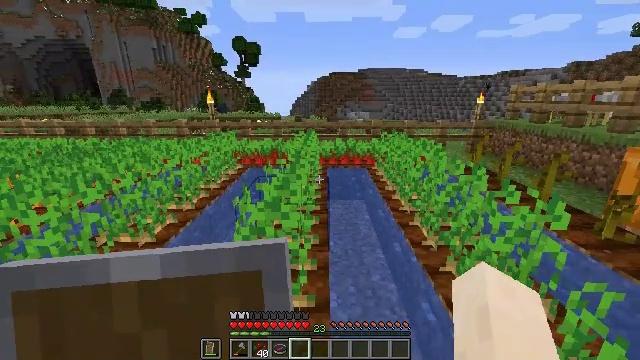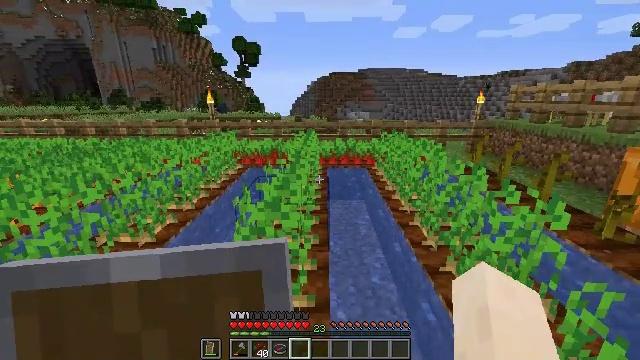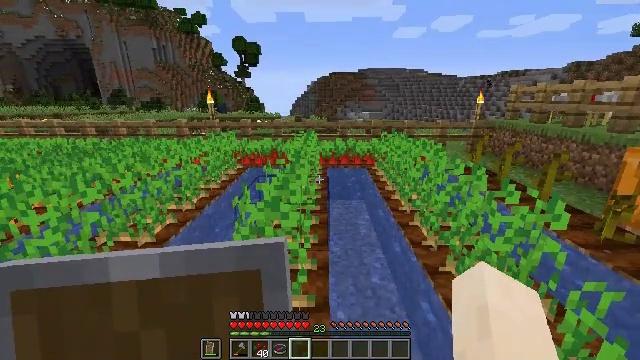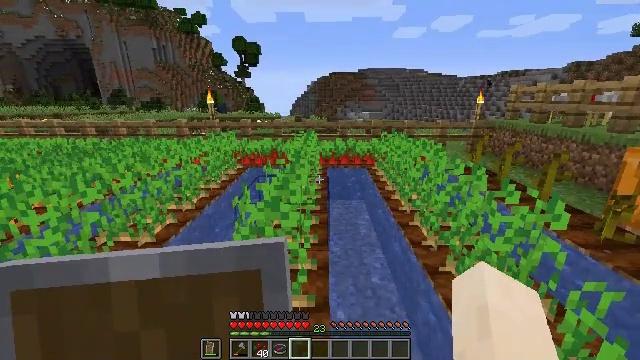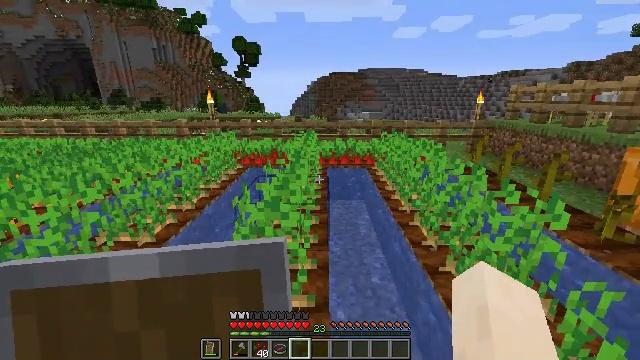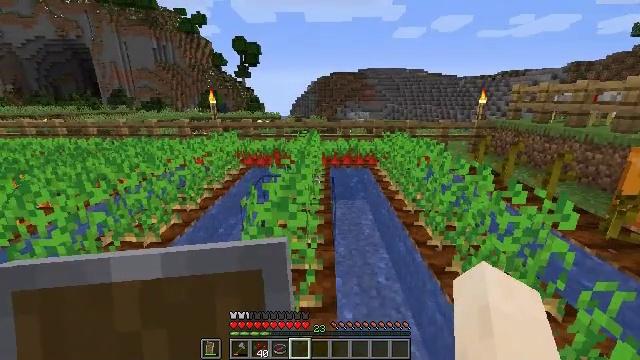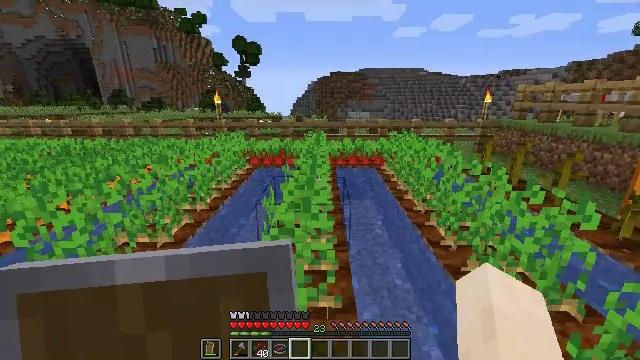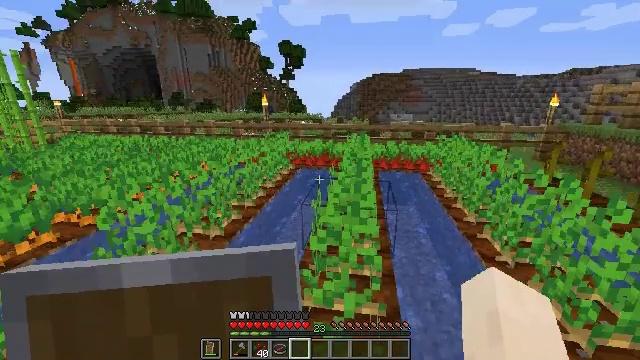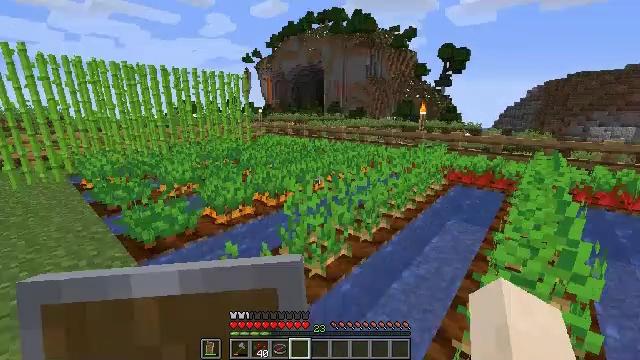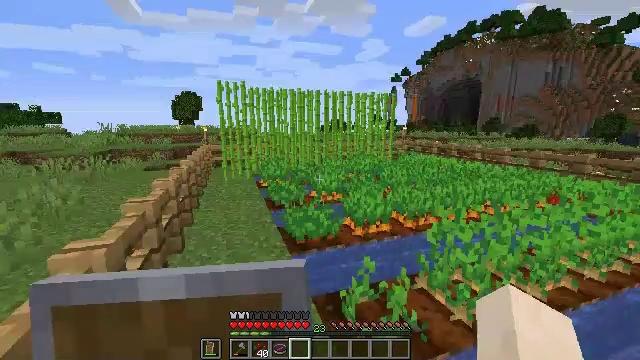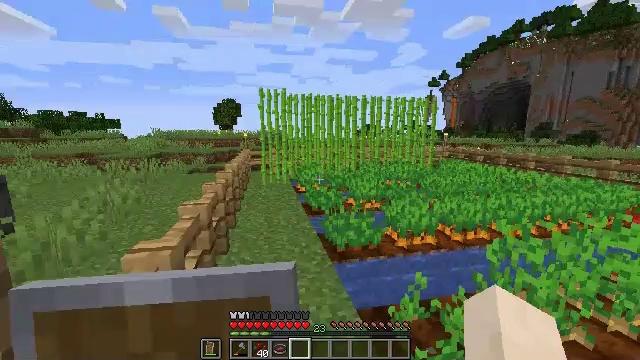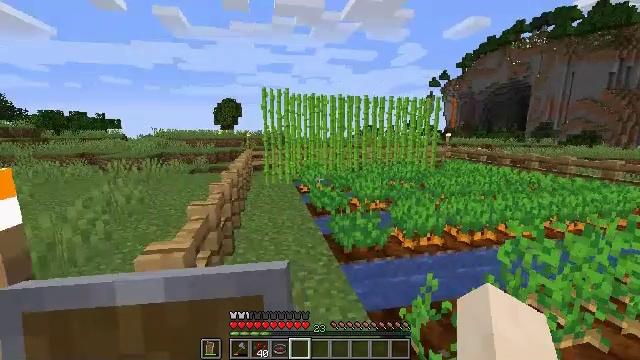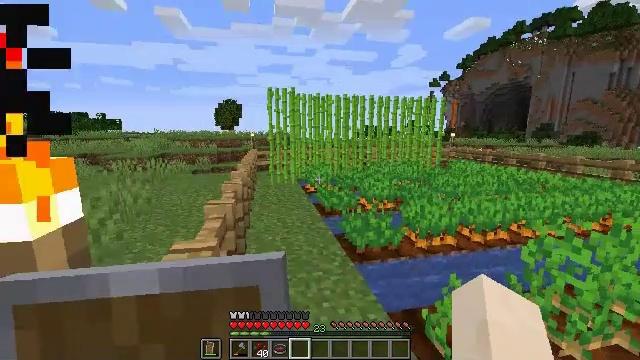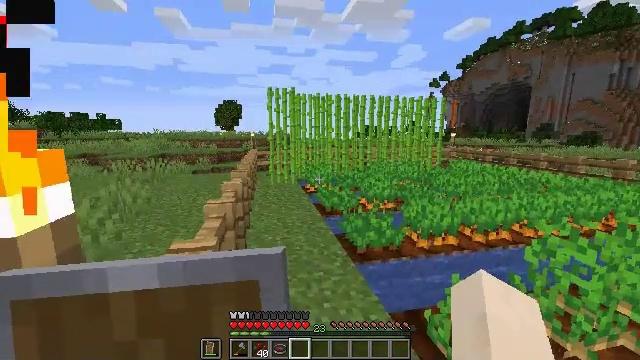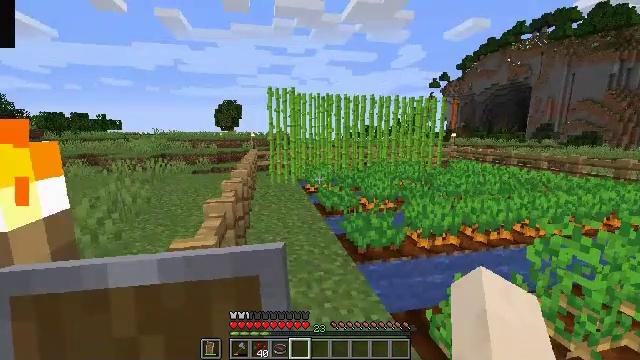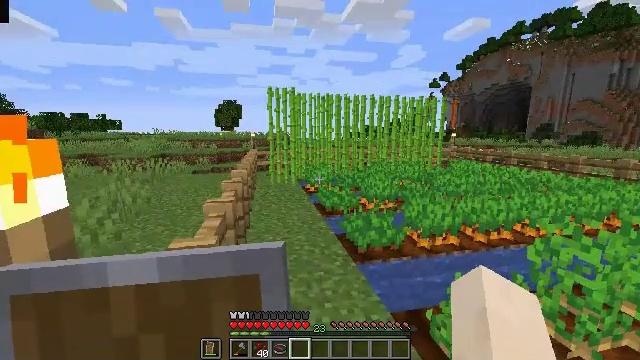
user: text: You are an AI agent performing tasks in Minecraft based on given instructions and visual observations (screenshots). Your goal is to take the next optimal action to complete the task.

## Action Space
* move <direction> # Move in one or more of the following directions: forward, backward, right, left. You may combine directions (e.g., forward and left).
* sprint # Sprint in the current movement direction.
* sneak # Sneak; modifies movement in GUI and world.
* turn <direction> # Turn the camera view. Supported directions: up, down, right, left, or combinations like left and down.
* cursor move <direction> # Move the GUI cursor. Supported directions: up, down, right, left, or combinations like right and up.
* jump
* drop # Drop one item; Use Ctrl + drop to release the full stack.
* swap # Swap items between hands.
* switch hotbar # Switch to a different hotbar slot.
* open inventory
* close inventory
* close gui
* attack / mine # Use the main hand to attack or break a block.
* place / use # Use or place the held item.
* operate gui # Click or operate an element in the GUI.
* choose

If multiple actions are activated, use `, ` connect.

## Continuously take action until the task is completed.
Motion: motion action
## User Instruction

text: Gather the pumpkin stem by mining.
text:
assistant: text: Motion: no_op
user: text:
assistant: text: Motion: no_op
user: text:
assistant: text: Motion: no_op
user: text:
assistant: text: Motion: no_op
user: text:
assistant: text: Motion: move left
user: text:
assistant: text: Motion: move left
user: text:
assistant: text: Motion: move left, turn left
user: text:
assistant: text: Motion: move left, turn left and up
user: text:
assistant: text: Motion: move left, turn left and up
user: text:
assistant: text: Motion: move left, turn left and up
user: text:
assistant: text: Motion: move left
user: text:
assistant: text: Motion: no_op
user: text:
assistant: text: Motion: no_op
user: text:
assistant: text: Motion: no_op
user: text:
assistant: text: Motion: no_op
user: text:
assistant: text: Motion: no_op
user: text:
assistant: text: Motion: no_op
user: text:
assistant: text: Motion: turn right and up
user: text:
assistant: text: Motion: turn right and up
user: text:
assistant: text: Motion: turn right
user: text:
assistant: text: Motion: turn right
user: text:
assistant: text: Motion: turn right
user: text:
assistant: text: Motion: move right, turn right and down
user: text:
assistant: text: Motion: move right, turn right
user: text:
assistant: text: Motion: move right
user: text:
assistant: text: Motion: move right
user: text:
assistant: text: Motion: move right
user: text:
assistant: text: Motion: move right, switch to hotbar 1
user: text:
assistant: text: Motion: move right, switch to hotbar 1
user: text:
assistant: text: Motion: move right, switch to hotbar 1